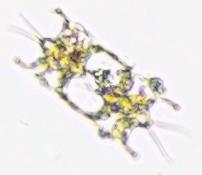
Label: Odontella